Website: walmart
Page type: cart
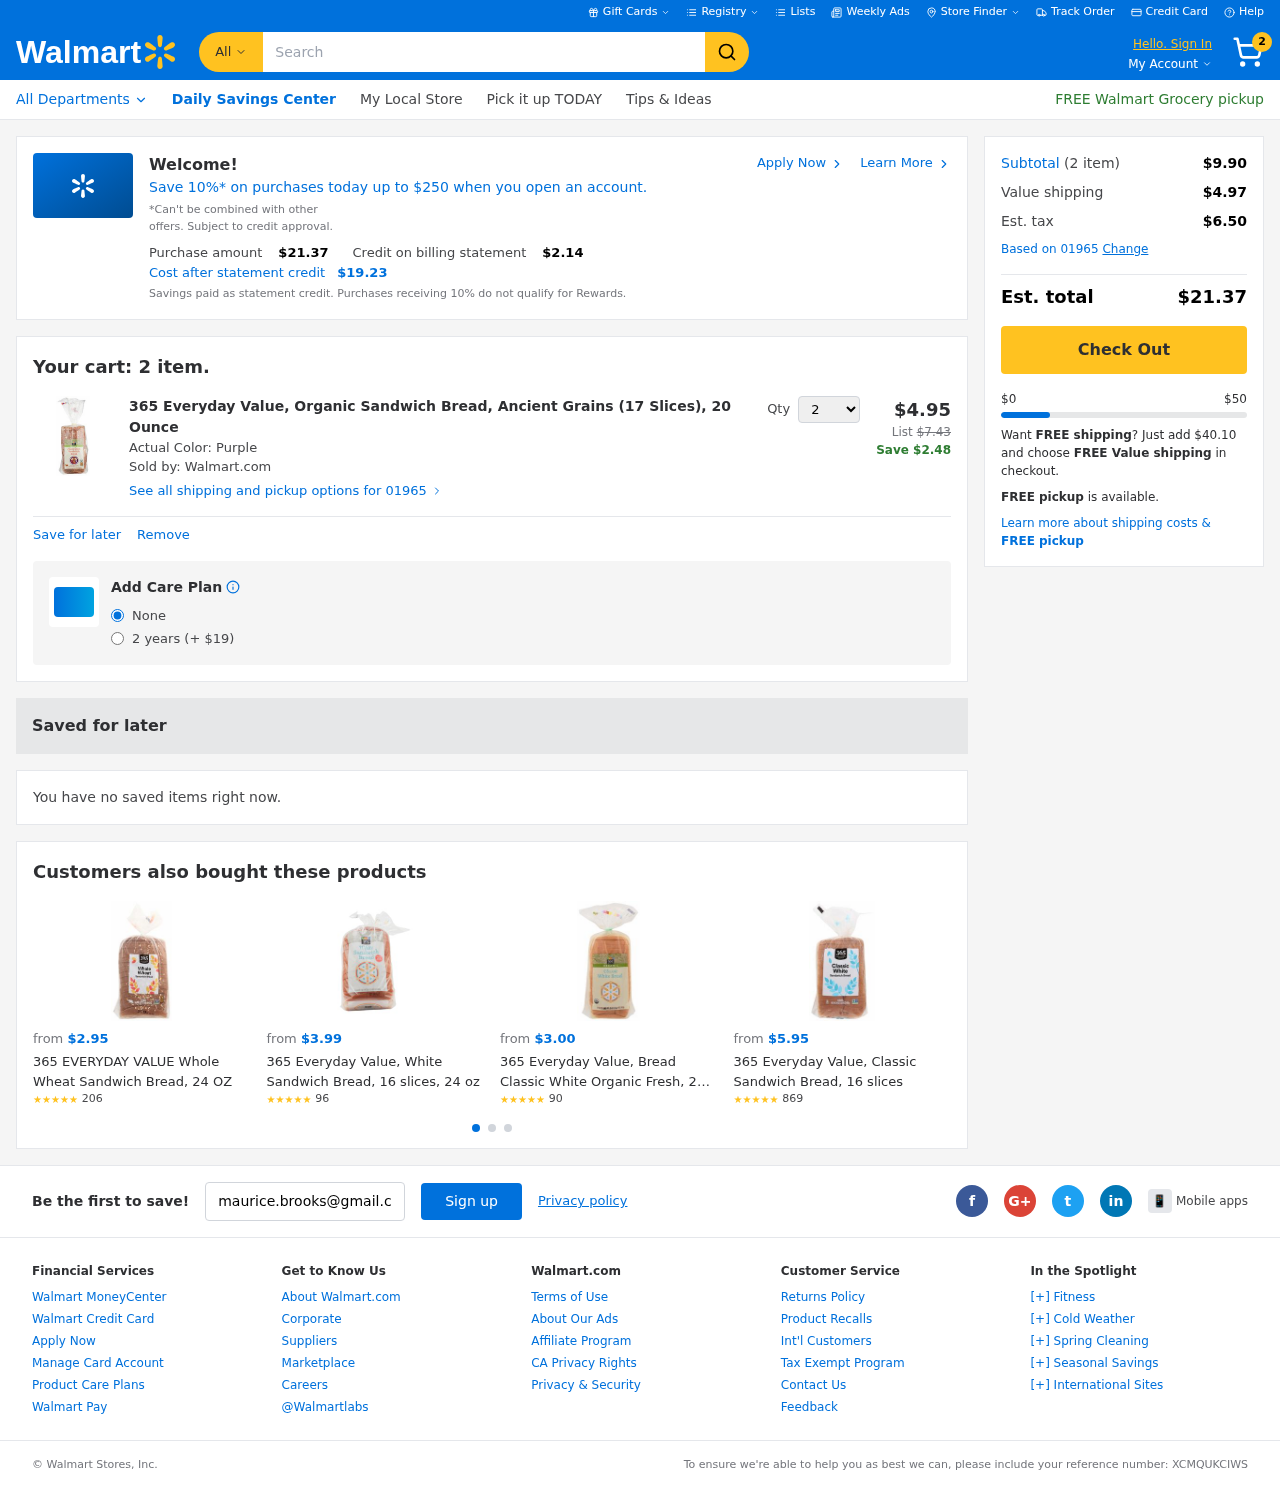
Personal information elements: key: PII_EMAIL
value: maurice.brooks@gmail.com
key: PII_POSTCODE
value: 01965
Product elements: key: PRODUCT1_NAME
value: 365 Everyday Value, Organic Sandwich Bread, Ancient Grains (17 Slices), 20 Ounce
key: PRODUCT1_PRICE
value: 4.95
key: PRODUCT1_QUANTITY
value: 2
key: PRODUCT2_NAME
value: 365 EVERYDAY VALUE Whole Wheat Sandwich Bread, 24 OZ
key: PRODUCT2_NUM_RATINGS
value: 206
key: PRODUCT2_PRICE
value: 2.95
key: PRODUCT2_RATING
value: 4.9
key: PRODUCT3_NAME
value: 365 Everyday Value, White Sandwich Bread, 16 slices, 24 oz
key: PRODUCT3_NUM_RATINGS
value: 96
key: PRODUCT3_PRICE
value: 3.99
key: PRODUCT3_RATING
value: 4.6
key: PRODUCT4_NAME
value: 365 Everyday Value, Bread Classic White Organic Fresh, 20 Ounce
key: PRODUCT4_NUM_RATINGS
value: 90
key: PRODUCT4_PRICE
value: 3
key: PRODUCT4_RATING
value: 4.7
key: PRODUCT5_NAME
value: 365 Everyday Value, Classic Sandwich Bread, 16 slices
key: PRODUCT5_NUM_RATINGS
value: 869
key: PRODUCT5_PRICE
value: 5.95
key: PRODUCT5_RATING
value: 4.7
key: PRODUCT1_ORIGINAL_PRICE
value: $7.43
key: PRODUCT1_SAVINGS
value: Save $2.48
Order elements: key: ORDER_NUM_ITEMS
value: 2
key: ORDER_TOTAL
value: $21.37
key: PROMO_TOTAL_AFTER_CREDIT
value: $19.23
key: ORDER_SUBTOTAL
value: $9.90
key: ORDER_SHIPPING_COST
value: $4.97
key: ORDER_TAX
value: $6.50
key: FREE_SHIPPING_REMAINING
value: $40.10
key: ORDER_REFERENCE_NUMBER
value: XCMQUKCIWS
Search elements: key: HEADER_SEARCH
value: Search
Other elements: key: PROMO_CREDIT
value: $2.14